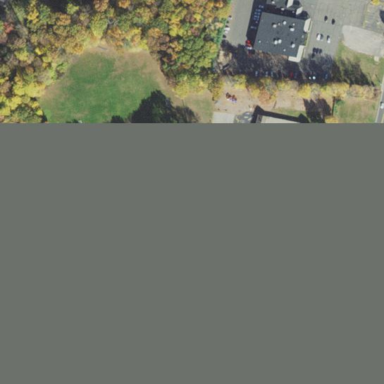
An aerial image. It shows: School.